Question: '''
from urllib.request import urlopen as uReq
from bs4 import BeautifulSoup as soup
my_url="http://www.mouthshut.com/mobile-operators/Reliance-Jio-reviews-925812061"
uClient=uReq(my_url)
page_html=uClient.read()
page_soup=soup(page_html,"html.parser")
containers=page_soup.findAll("div",{"class":"row review-article"})
print(len(containers))
print(containers[0].a)
'''
I want to get the link of profile (Chitanverma in the given picture) as my output but I get the link of Reliance Jio services as my output.

I would be grateful if someone help me correct my code to get the expected output and also explain why I am getting the link of Reliance Jio services as my output.
My intention is to scrape the names of the profile from the webpage <URL>.
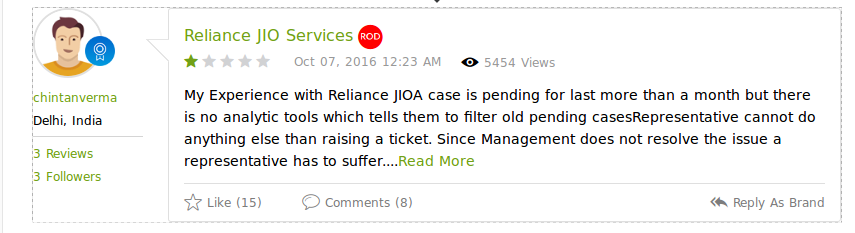
Answer: In this case you have to rely on any browser simulator to grab the dynamically generated content. Selenium can be an option to go with. Try the below example if you have installed selenium in your machine already.
'''
from bs4 import BeautifulSoup
from selenium import webdriver
driver = webdriver.Chrome()
driver.get('http://www.mouthshut.com/mobile-operators/Reliance-Jio-reviews-925812061')
soup = BeautifulSoup(driver.page_source,"lxml")
for link in soup.select(".profile"):
try:
profile = link.select("p:nth-of-type(1) a")[0]
except:pass
print(profile.text, profile['href'])
driver.quit()
'''
Partial output:
'''
chintanverma http://www.mouthshut.com/chintanverma
ganeshgauttam http://www.mouthshut.com/ganeshgauttam
viratvenkat1 http://www.mouthshut.com/viratvenkat1
ms37872 http://www.mouthshut.com/ms37872
bibekdas http://www.mouthshut.com/bibekdas
'''